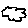
Label: cloud